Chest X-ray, AP view. Patient: 50 years old, sex M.
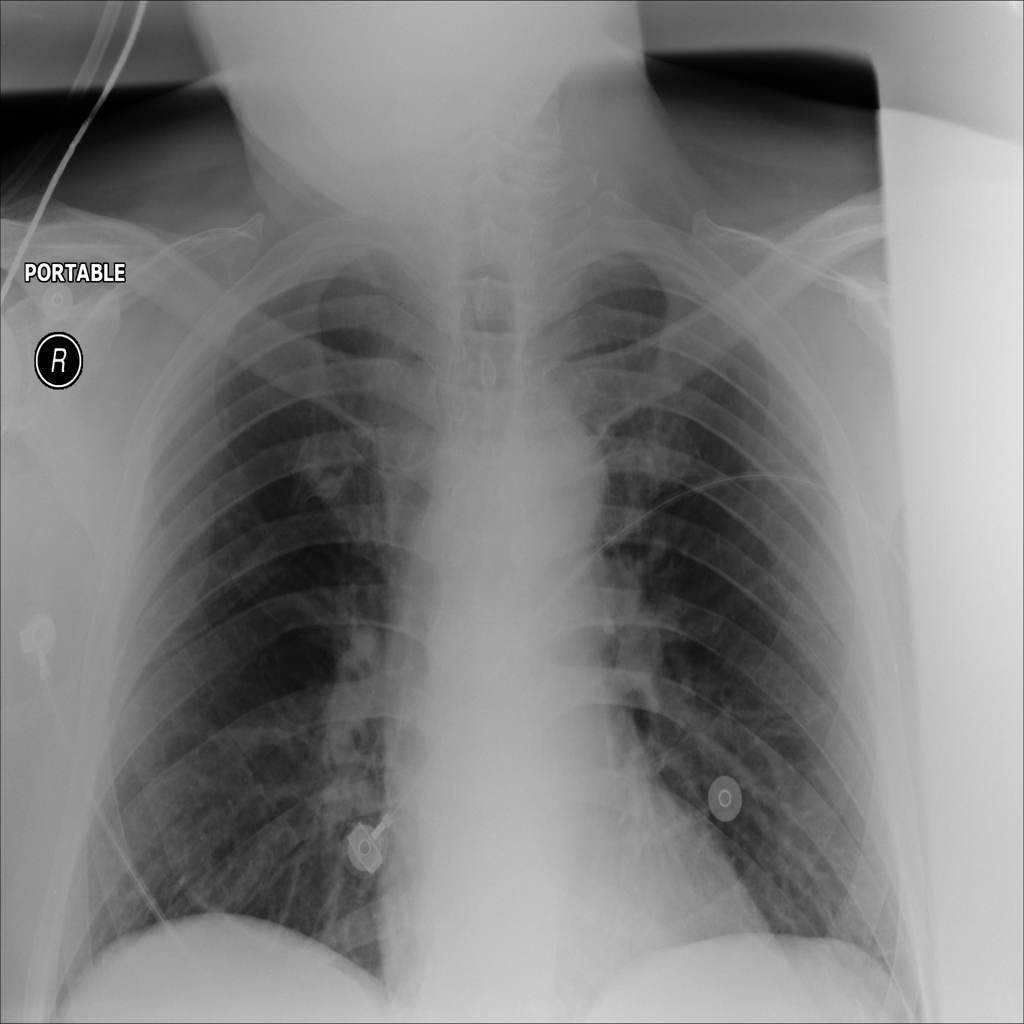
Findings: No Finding